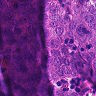
Metastatic tissue present: yes